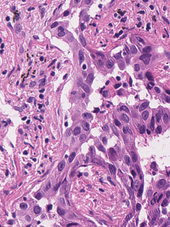
Tumor epithelial tissue: yes
Tumor-associated stroma tissue: yes
Normal tissue: no